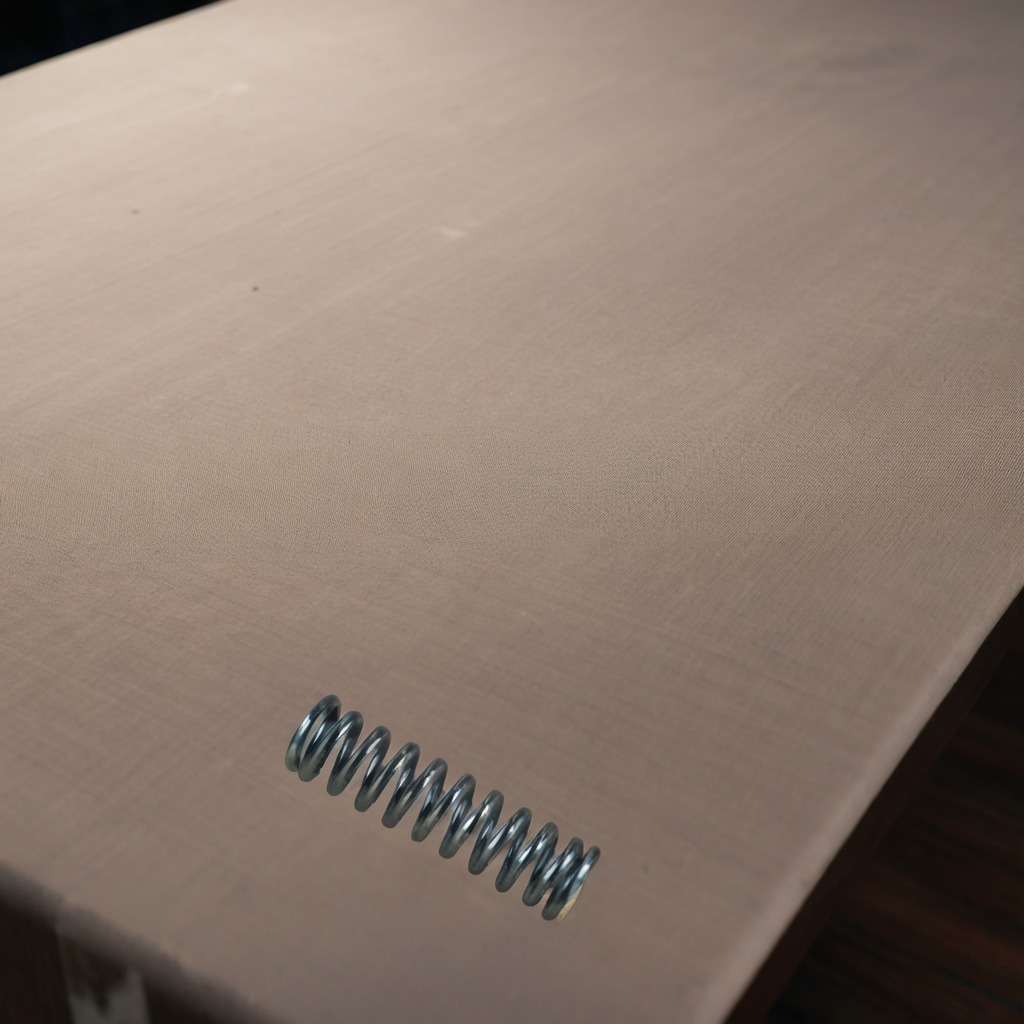
A coiled metal spring is lying on the wooden table.